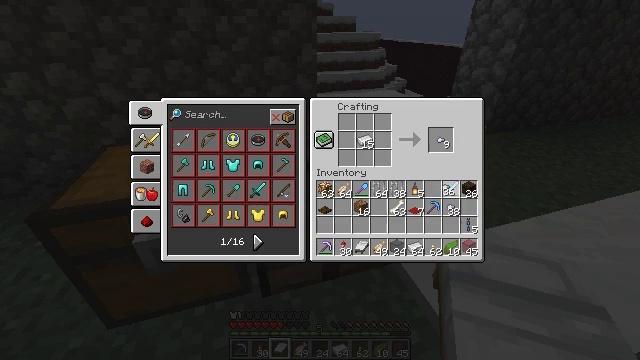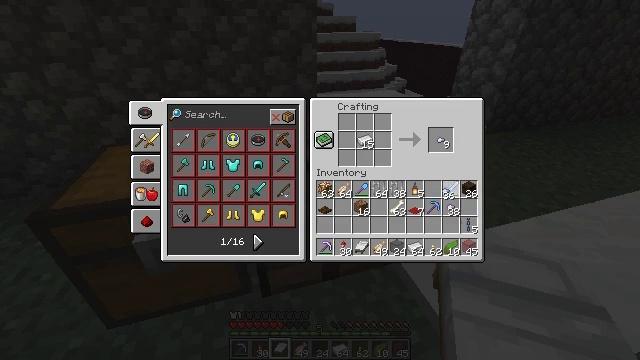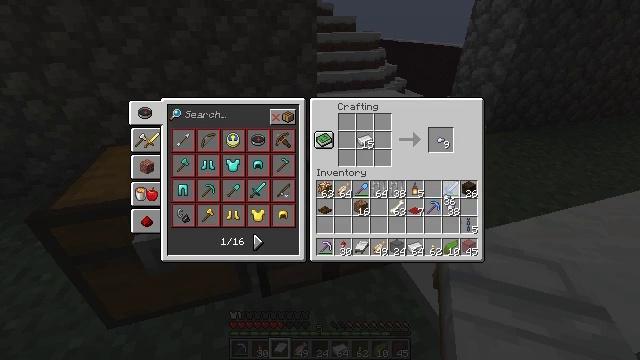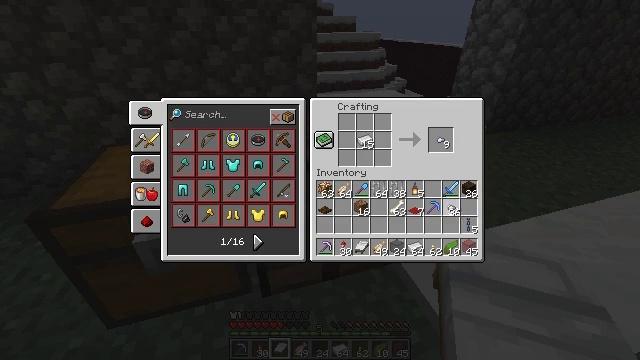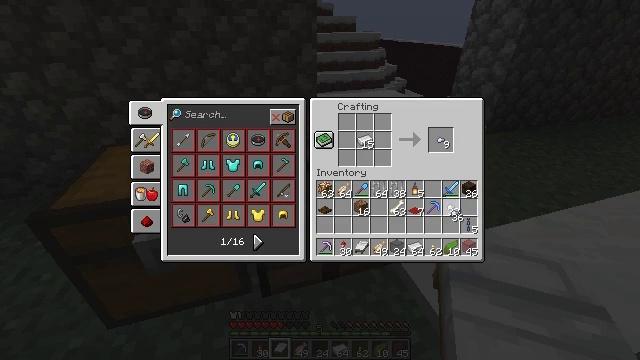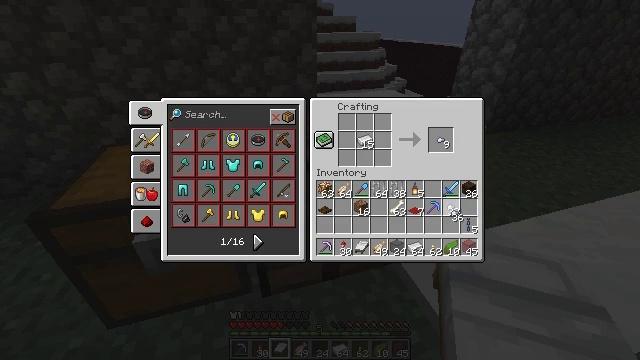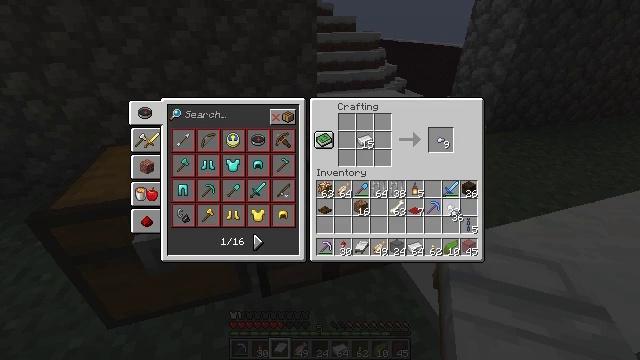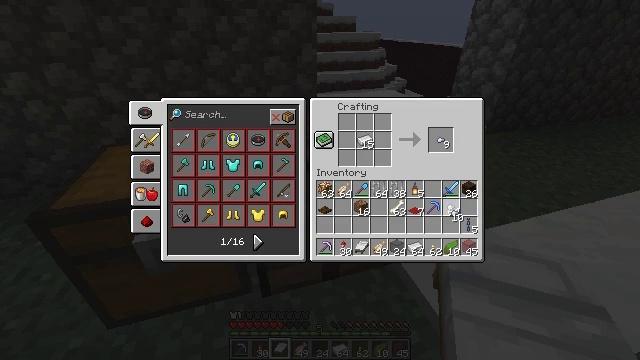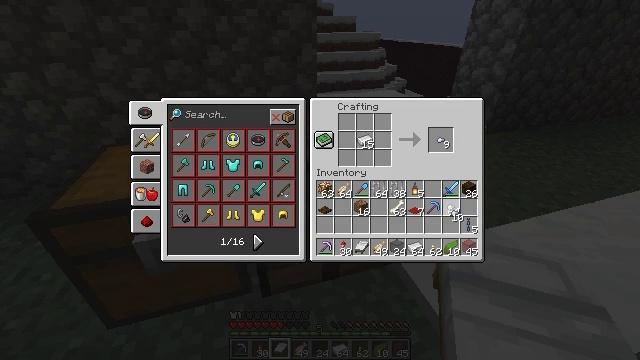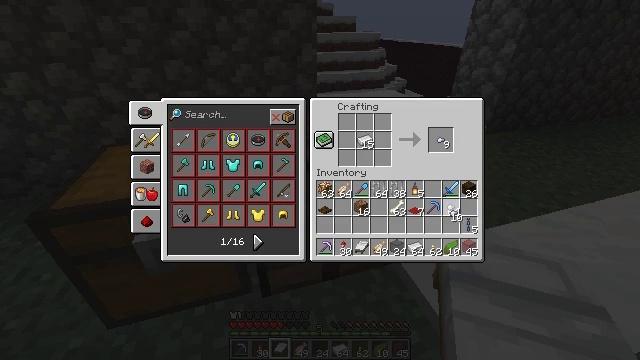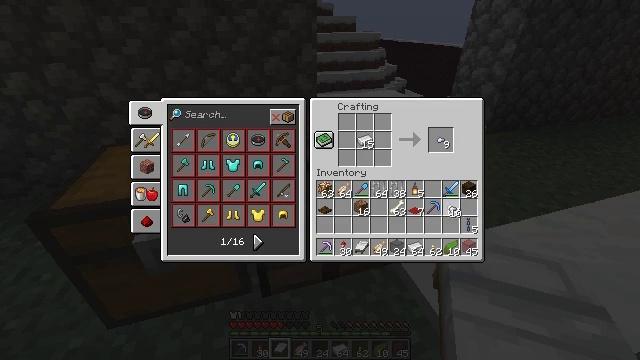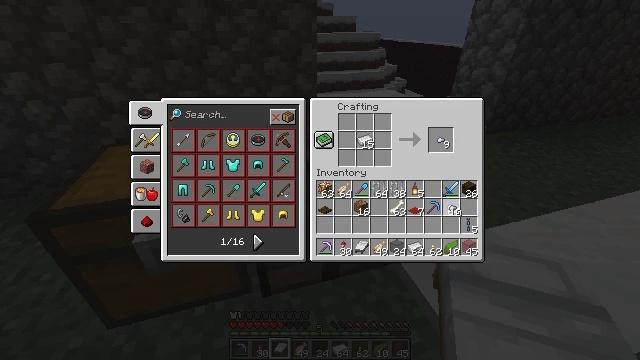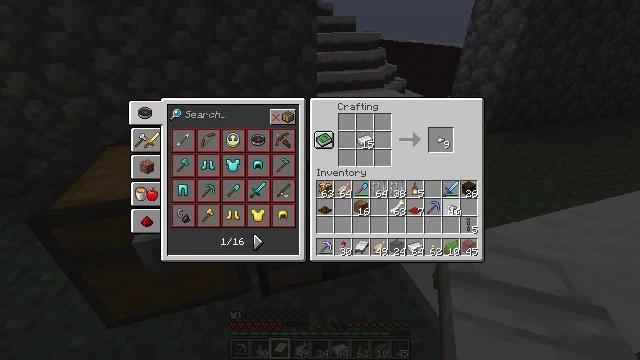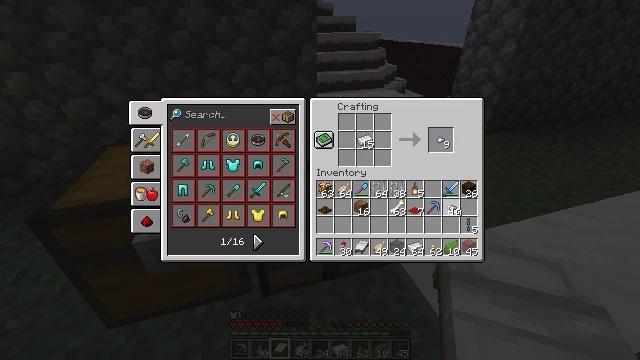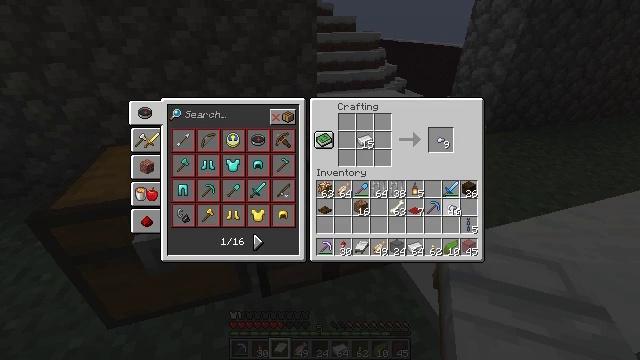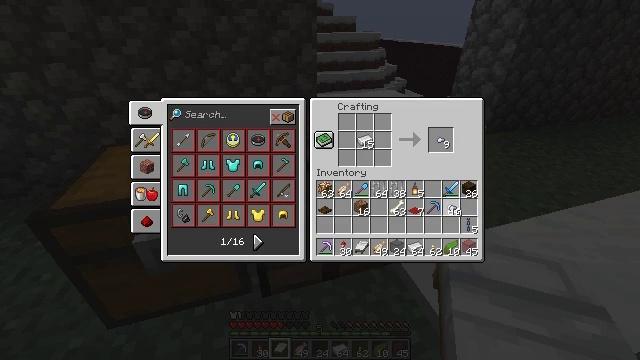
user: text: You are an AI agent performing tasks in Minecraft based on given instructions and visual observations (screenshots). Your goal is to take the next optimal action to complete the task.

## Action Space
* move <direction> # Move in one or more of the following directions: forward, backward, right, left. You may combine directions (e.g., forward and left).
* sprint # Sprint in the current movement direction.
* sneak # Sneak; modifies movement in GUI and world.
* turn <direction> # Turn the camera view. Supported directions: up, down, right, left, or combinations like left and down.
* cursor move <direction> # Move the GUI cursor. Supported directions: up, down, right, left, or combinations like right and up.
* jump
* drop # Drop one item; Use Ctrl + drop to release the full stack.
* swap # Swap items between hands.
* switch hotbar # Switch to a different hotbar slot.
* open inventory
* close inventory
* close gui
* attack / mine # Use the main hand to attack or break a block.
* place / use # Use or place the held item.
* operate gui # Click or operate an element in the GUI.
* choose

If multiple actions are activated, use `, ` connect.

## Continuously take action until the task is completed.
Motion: motion action
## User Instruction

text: Use iron nuggets and an iron ingot to craft a chain.
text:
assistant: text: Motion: open gui
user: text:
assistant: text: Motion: no_op
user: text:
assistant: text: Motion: cursor move down
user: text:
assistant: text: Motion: no_op
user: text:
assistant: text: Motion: operate gui
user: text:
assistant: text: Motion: operate gui
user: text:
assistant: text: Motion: no_op
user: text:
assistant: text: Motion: no_op
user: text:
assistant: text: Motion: no_op
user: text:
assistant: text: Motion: no_op
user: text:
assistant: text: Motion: no_op
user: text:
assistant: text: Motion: no_op
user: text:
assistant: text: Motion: no_op
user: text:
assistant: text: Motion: no_op
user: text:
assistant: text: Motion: no_op
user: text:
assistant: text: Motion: no_op
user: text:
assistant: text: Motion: no_op
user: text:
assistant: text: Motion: cursor move left and up
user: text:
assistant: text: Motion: cursor move left and up
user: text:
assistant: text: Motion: cursor move left
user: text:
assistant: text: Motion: no_op
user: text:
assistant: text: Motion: no_op
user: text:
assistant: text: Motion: no_op
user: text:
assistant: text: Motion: no_op
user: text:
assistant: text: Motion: operate gui
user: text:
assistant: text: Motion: operate gui
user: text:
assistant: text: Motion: no_op
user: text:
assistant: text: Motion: cursor move right
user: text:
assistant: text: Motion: cursor move right
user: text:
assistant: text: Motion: cursor move right